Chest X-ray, PA view. Patient: 26 years old, sex F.
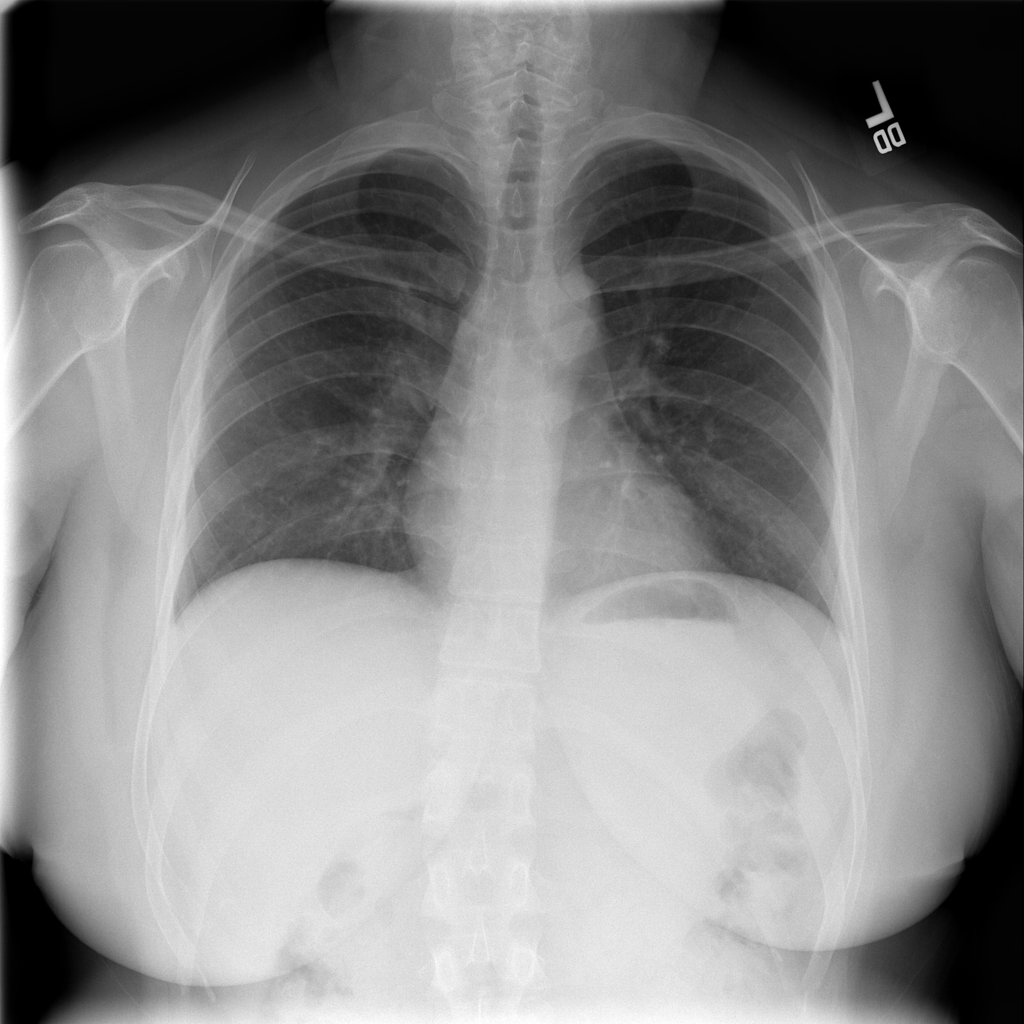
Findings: No Finding